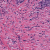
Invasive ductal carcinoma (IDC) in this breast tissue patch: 1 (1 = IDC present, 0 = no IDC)